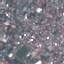
Label: Residential